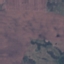
Land use / land cover class: Pasture